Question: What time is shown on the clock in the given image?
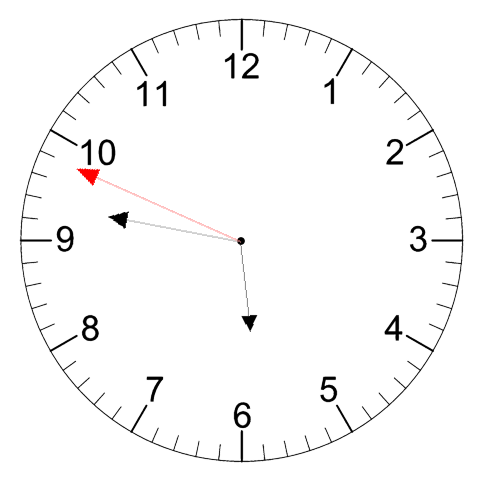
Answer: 05:46:49